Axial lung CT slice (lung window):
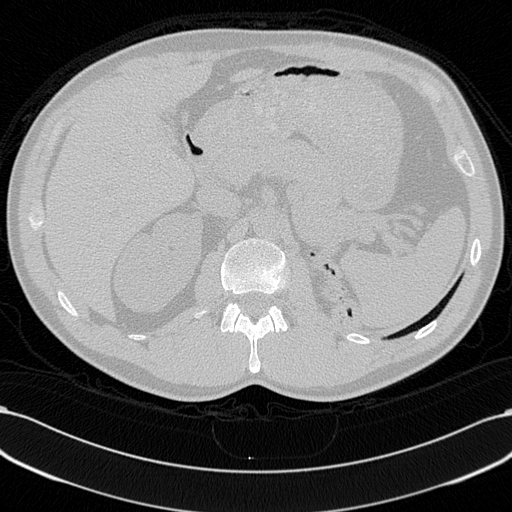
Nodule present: no